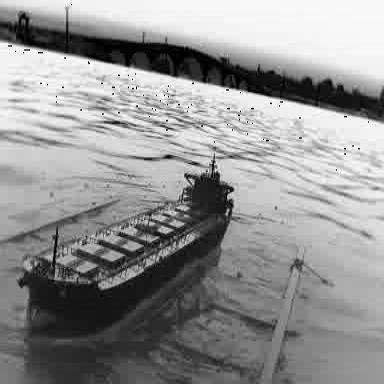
There is a liner in the infrared image.